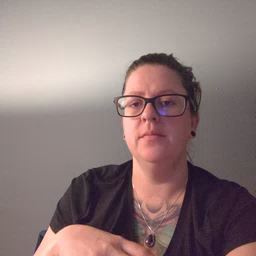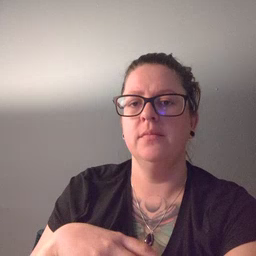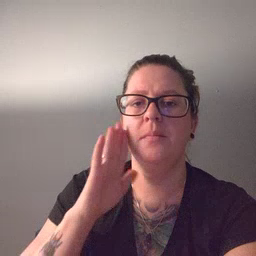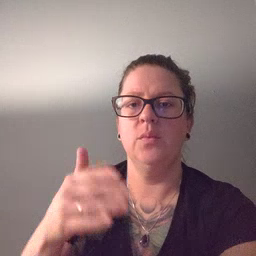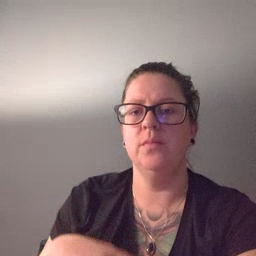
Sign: bedroom